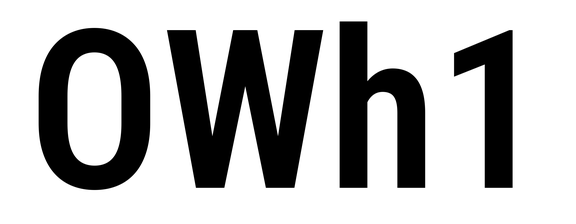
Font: Roboto_Condensed_SemiBold